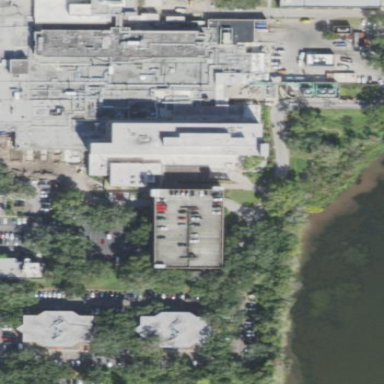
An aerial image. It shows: Healthcare facility identified as hospital.